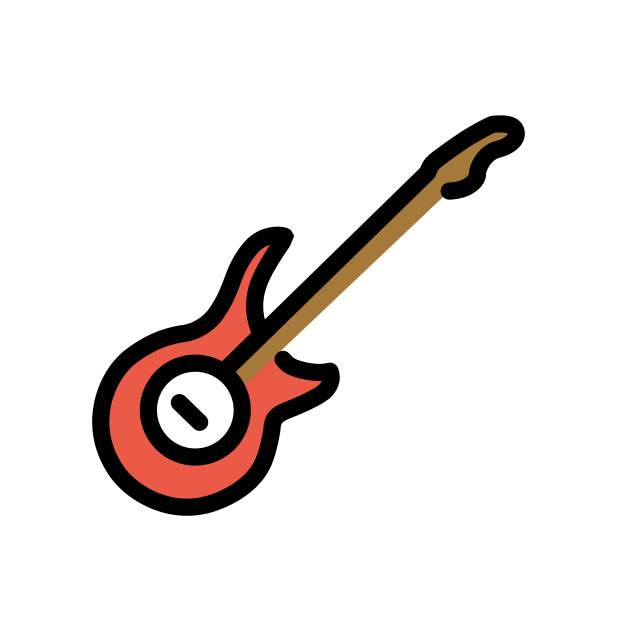
guitar